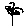
Label: flower